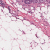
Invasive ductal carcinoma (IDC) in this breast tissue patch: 0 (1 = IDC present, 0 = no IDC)